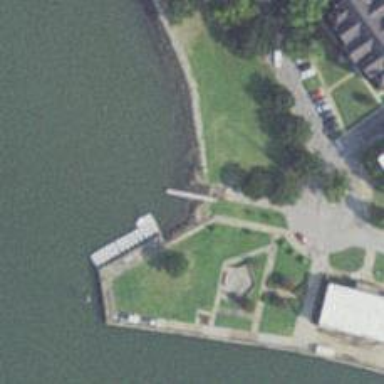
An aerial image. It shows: Pier located along footway.